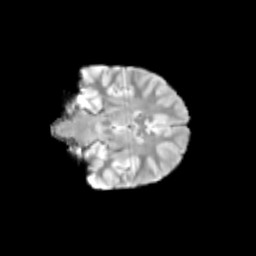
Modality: T2w
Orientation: coronal
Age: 10
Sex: female
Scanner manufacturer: siemens
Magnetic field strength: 3 T
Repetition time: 3.8 s
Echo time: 0.07 s